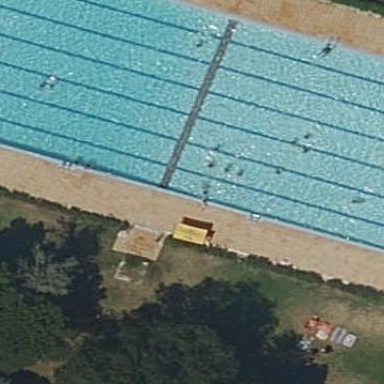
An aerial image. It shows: Swimming pool area designated for leisure and sport.